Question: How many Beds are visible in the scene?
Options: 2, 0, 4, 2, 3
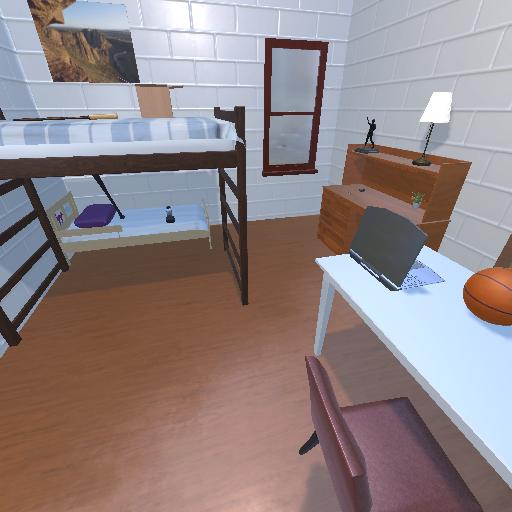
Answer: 2